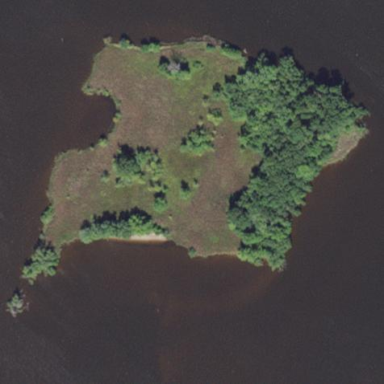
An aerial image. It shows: Islet surrounded by wetland marsh within forest area.